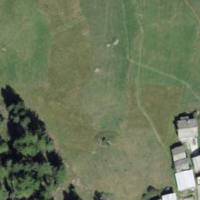
EUNIS habitat code: 43
Species observed at this site:
Geum montanum